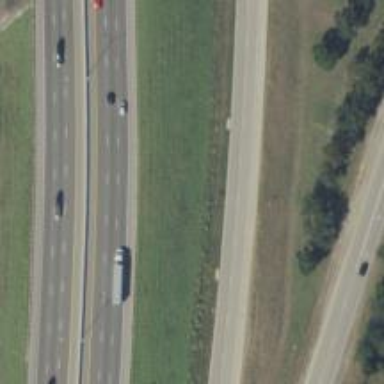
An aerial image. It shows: Secondary road with asphalt surface and frontage road.